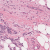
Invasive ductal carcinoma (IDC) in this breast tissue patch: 1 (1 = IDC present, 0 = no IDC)